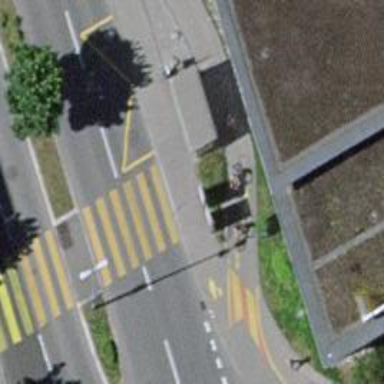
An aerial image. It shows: Uncontrolled zebra crossing with zebra markings.